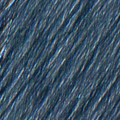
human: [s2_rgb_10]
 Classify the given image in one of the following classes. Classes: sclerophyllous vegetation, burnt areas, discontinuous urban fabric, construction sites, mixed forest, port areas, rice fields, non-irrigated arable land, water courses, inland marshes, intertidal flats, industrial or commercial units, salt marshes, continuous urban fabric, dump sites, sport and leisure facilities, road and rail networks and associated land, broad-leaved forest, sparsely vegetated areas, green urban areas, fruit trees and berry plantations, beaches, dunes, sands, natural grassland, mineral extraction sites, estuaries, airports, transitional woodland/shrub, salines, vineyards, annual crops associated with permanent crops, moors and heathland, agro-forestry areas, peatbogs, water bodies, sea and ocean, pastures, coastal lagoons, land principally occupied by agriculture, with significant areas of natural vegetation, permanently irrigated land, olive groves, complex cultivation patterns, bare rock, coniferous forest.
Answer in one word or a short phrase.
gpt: continuous urban fabric